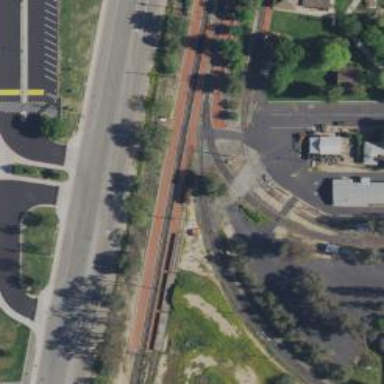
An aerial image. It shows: Railway crossing.